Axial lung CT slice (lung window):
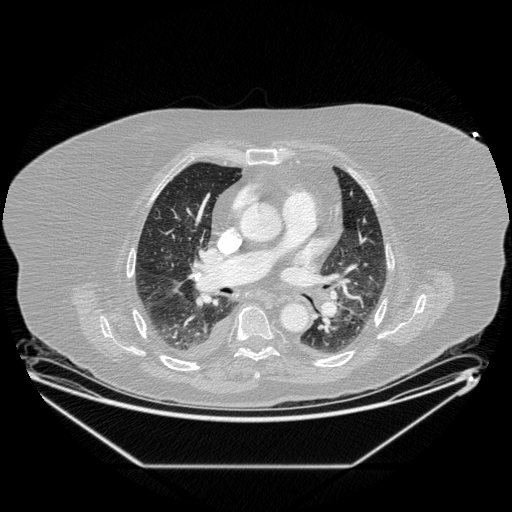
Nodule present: no